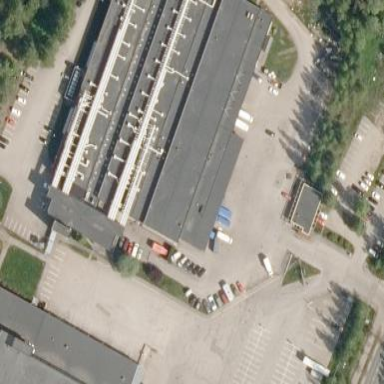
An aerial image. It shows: Commercial building.